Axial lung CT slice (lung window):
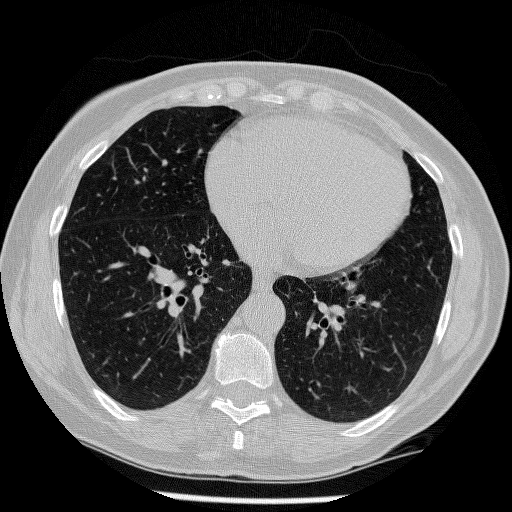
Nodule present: no